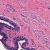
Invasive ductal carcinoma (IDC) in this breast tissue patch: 0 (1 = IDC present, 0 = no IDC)